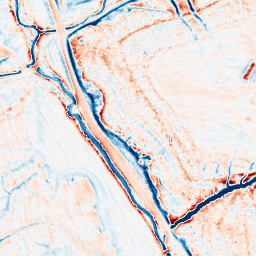
Category: edge_preserving
Decomposition family: anisotropic_diffusion
Decomposition parameters: iterations: 50
kappa: 10
gamma: 0.1
Upsampling method: cubic_catmull_rom
Upsampling parameters: scale: 8
Upsampling scale: 8